Field crop: maize
Growth stage: 2
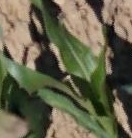
Species: maize